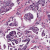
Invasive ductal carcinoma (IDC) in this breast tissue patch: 1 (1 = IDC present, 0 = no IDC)